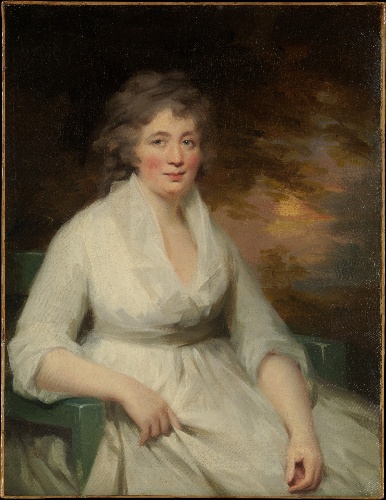
Title: Janet Law
Artist: Sir Henry Raeburn
Artist bio: British, Stockbridge, Scotland 1756–1823 Edinburgh, Scotland
Object type: Painting
Classification: Paintings
Medium: Oil on canvas
Dimensions: 35 1/4 x 27 1/4 in. (89.5 x 69.2 cm)
Department: European Paintings
Credit line: Bequest of Helen Swift Neilson, 1945
Accession year: 1946
Repository: Metropolitan Museum of Art, New York, NY
Tags: Portraits|Women